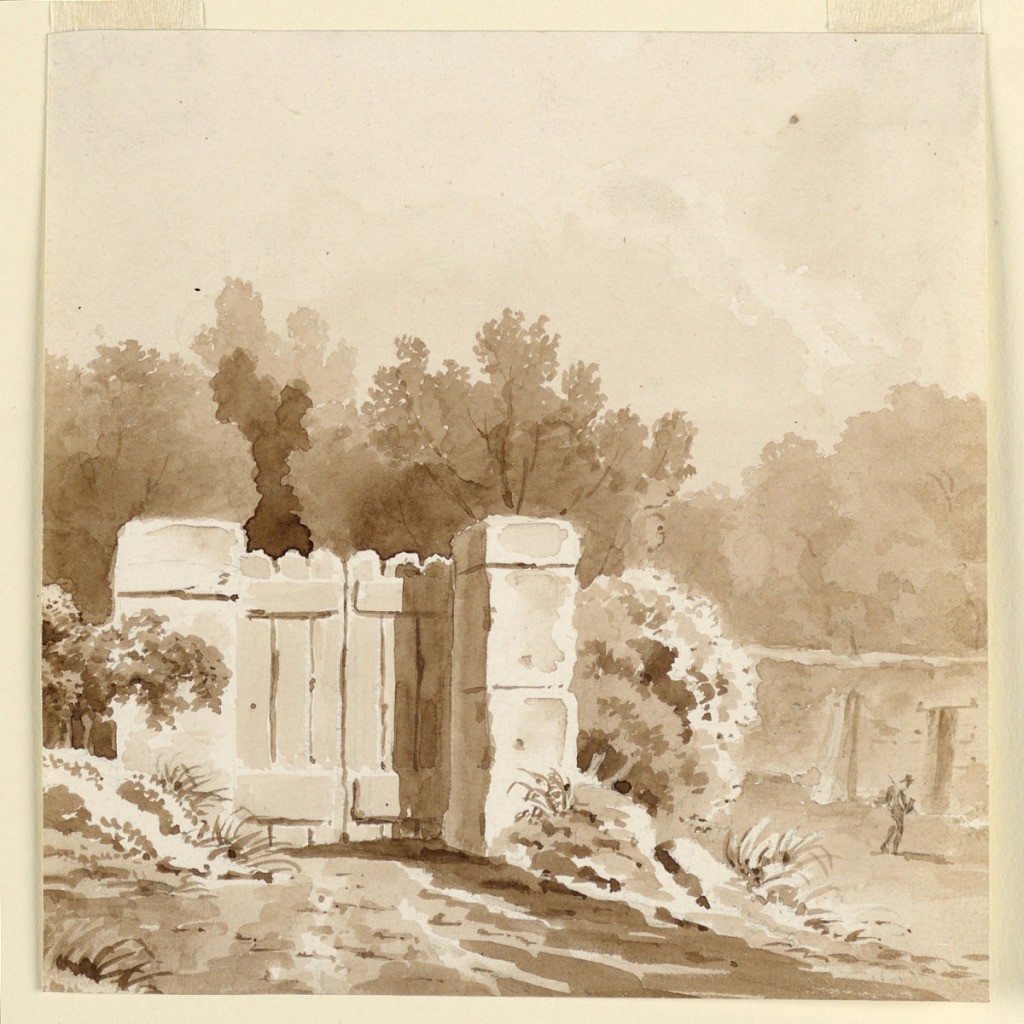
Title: In the Country
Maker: Charles Nicolas Ransonnette, French, 1793 - 1877
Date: ca. 1850
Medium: Graphite, brush and reddish-brown watercolor, brush and white gouache on paper
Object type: Drawing
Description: At left is a gate of an estate. At right is a road and the wall of another estate. A man walks on it.